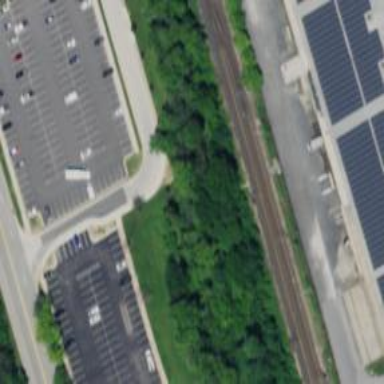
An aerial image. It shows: Busway road.